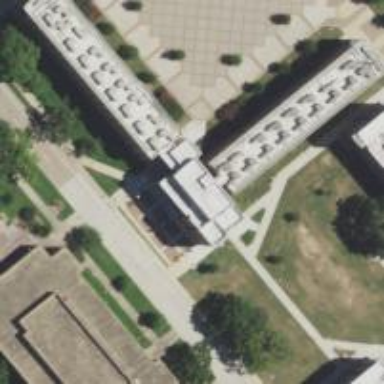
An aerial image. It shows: Dormitory building.